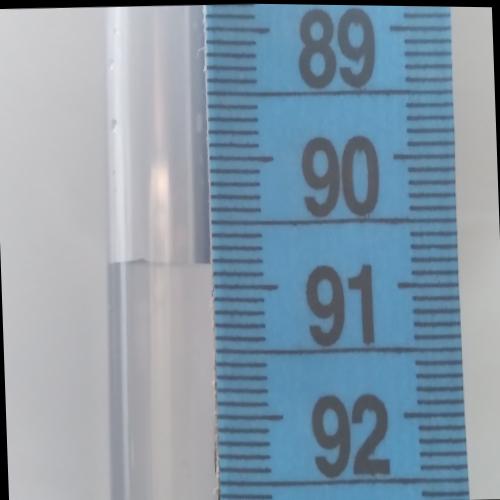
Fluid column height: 90.8 cm